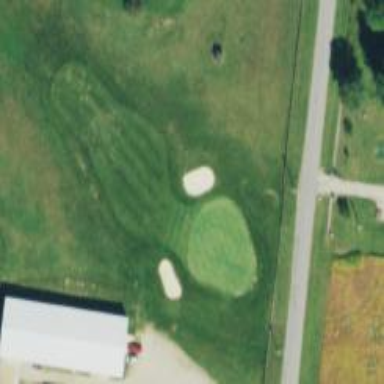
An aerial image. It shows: Golf hole.